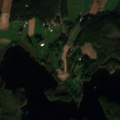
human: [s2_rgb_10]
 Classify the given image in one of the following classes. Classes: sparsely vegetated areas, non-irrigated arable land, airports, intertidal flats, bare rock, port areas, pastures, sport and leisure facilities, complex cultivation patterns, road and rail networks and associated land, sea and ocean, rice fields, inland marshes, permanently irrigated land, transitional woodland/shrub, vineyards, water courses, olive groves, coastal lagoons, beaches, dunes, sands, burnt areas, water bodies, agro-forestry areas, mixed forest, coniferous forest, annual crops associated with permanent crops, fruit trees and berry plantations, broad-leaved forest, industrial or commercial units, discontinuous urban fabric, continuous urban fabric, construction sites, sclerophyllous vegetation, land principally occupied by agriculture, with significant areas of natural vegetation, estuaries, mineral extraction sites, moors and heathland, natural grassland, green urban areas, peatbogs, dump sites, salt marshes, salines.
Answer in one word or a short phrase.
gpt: non-irrigated arable land, land principally occupied by agriculture, with significant areas of natural vegetation, coniferous forest, water bodies